Question:
I have an error in the quick sort code. There is a problem in output. The output window comes up and the program crashes.
It is not even showing an error. Where is the error in the code?
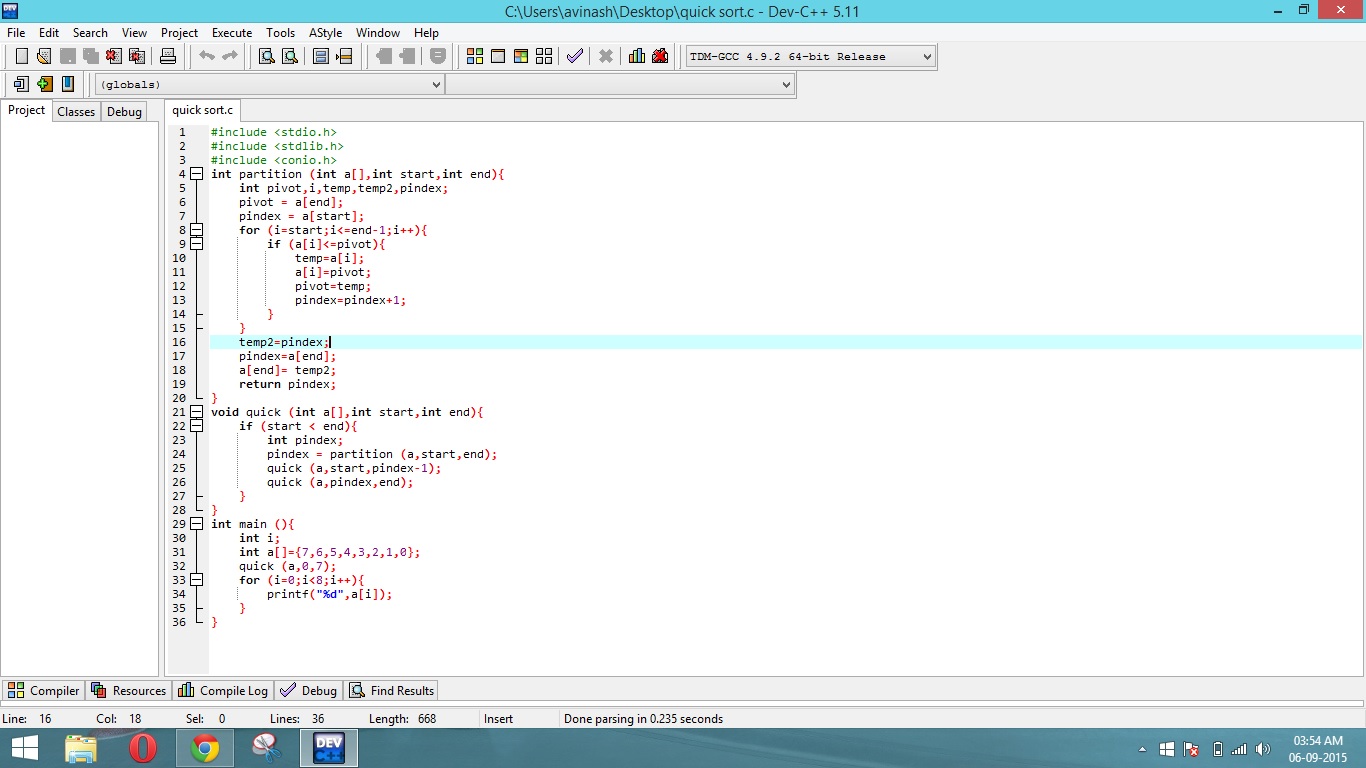
Answer: Your 'partition' function returns 'pindex' which is equal to 'a[end]' and not the index of the partition point. That will cause an out-of-range access in the recursive call of the 'sort' function.